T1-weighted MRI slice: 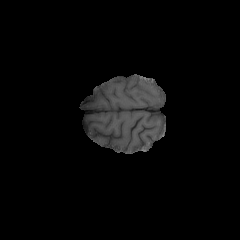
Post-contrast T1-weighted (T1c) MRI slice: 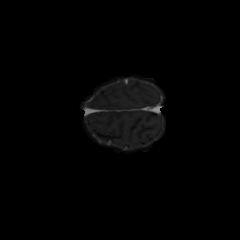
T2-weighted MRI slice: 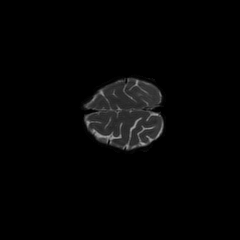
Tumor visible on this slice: yes